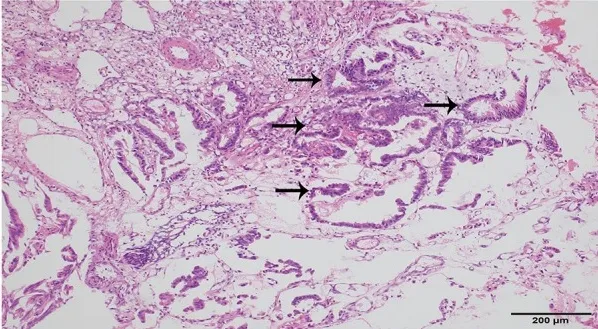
Histopathology of lung and urethra cancer. (B) Metastatic urethral adenocarcinoma (Hematoxylin and Eosin, original magnification x 100). Black arrows indicated adenocarcinoma.
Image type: pathology (h&e)